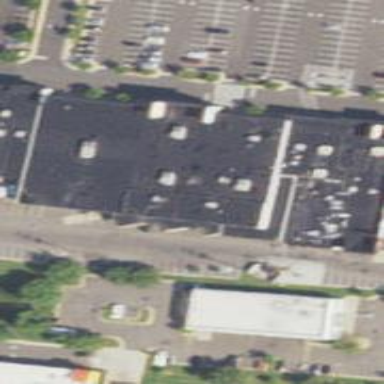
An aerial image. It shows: Street-side parking area.